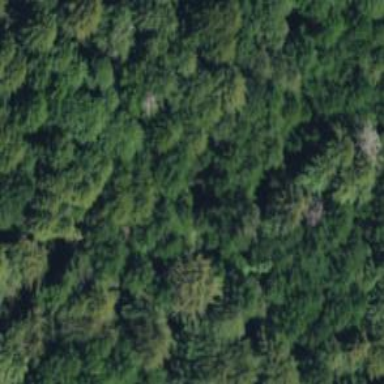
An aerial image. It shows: Grove of trees.